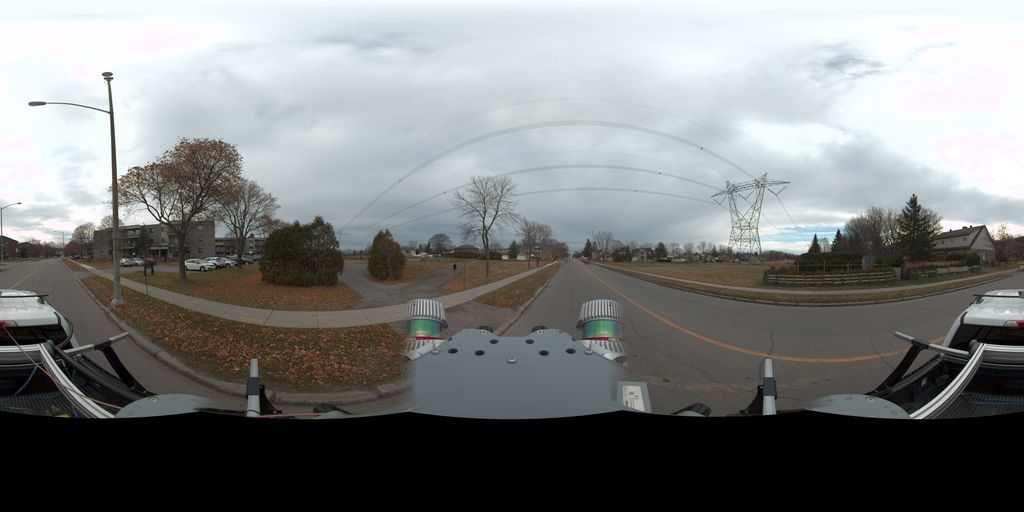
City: quebec_city